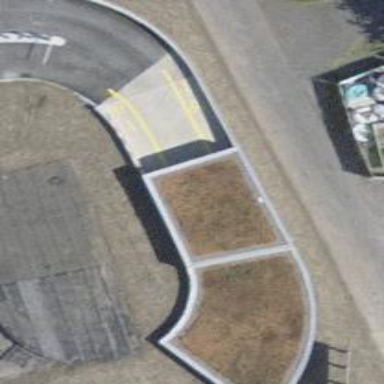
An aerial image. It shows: Parking entrance.